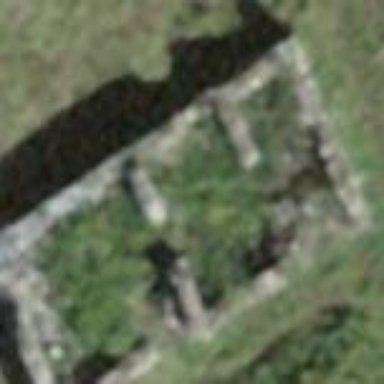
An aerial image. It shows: Ruins of building.